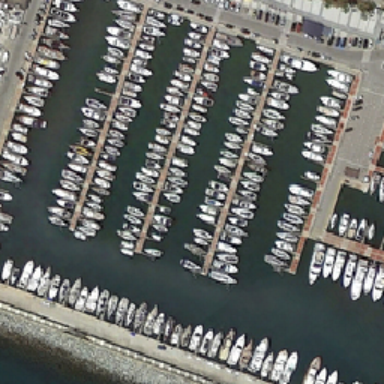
Many white ships anchored at the harbor .